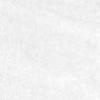
Label: no_change